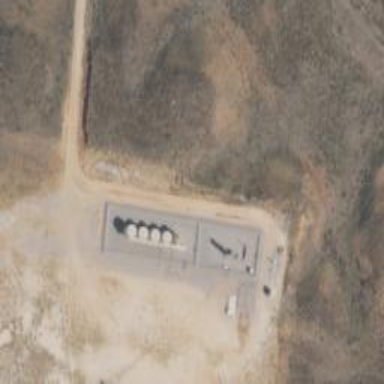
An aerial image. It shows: Storage tank with man-made structure.